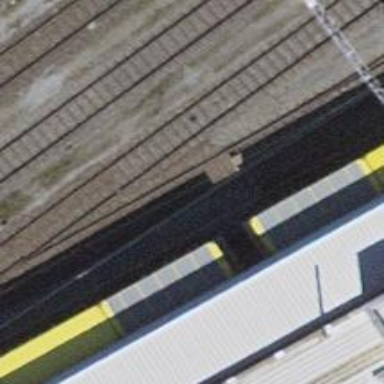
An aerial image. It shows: Rail yard with electrified contact lines for the trains.